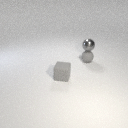
small gray metal sphere above small gray rubber sphere